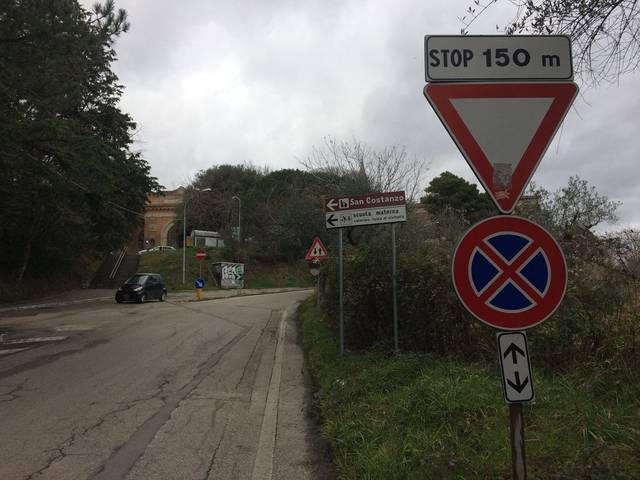
Region: Italy
Coordinates: 43.099, 12.397